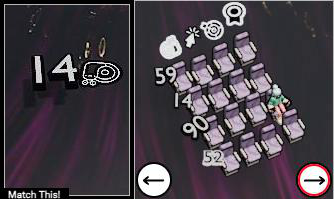
Task: seats
Answer: no